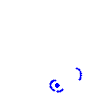
Particle: kaon